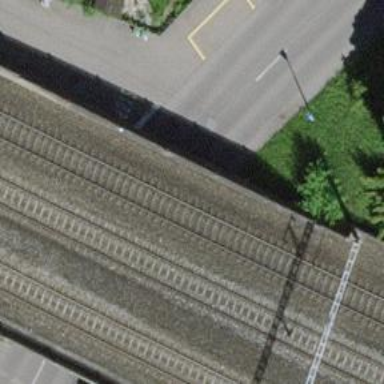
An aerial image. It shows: Bridge with electrified rail tracks and contact line.